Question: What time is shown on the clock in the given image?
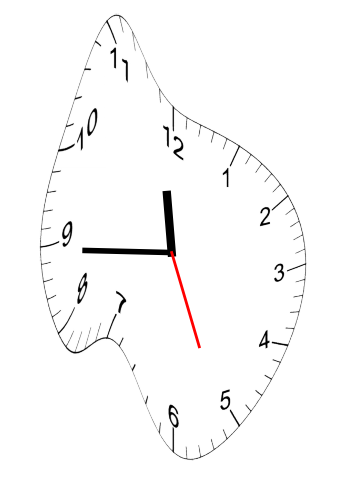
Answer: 11:44:26